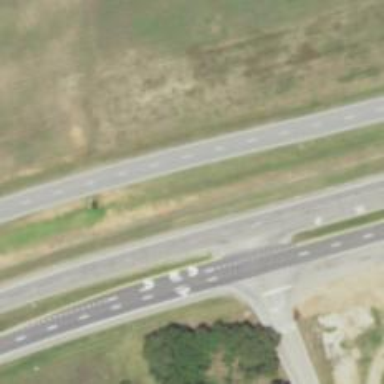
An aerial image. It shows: Trunk highway.